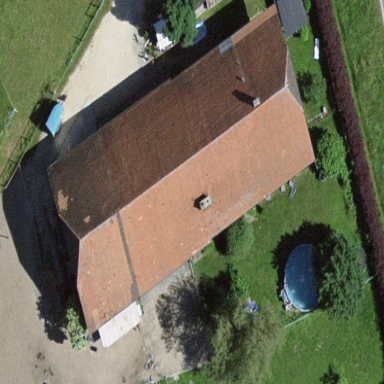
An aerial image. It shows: Farm building.